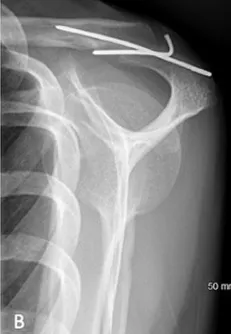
Lateral view.
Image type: radiology (x_ray)